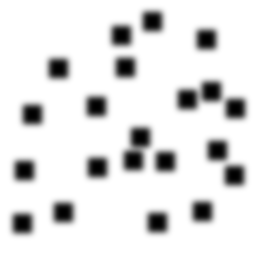
Squares: 21
Triangles: 0
Stars: 0
Total shapes: 21